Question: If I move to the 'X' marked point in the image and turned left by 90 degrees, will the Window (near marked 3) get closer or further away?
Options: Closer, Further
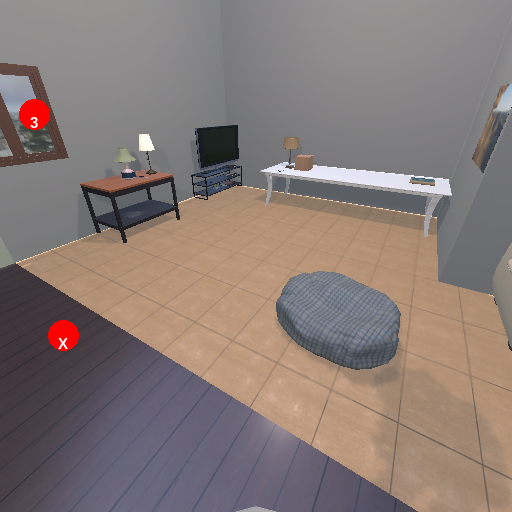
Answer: Closer